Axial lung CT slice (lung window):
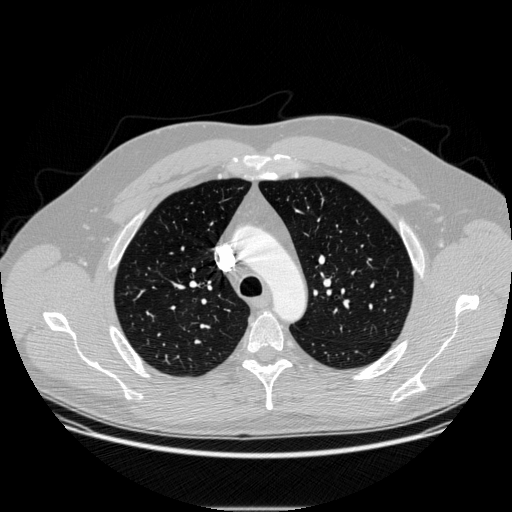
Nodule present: no